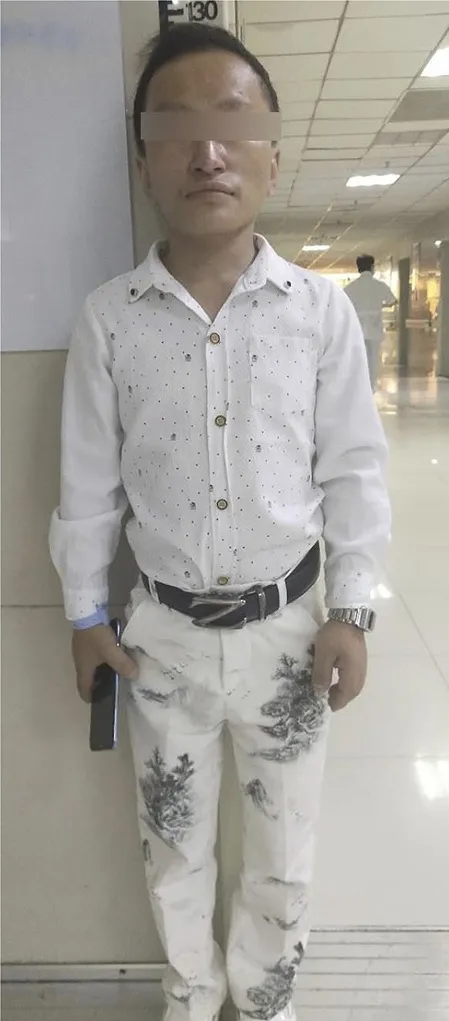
Full body photo.
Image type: medical_photograph (skin_photograph)